Current action and preconditions to check: trajectory_clear

Your task: For each precondition in the list above, predict whether it will hold at this action.

Consider the current scene as observed from the mobile robot's camera, and analyze the predicted future states of all dynamic agents (e.g., people, animals, vehicles, or any moving entities) within the NEXT SECOND.

IMPORTANT: Only answer "very likely" if you are absolutely certain—based on strong, clear evidence—that a dynamic agent will violate the precondition in the predicted future state. Do NOT answer "very likely" for unlikely, ambiguous, or low-probability risks.

Ask yourself for each precondition: Is there a high probability, with clear and convincing evidence, that the predicted future states of any dynamic agent will interfere with the predicted future state of the currently executing action within the NEXT SECOND, causing that precondition to fail?

Assess the risk level based on these predictions. Use "likely" or "very likely" if motions create a clear risk of interference.

Use "neutral" or "improbable" if agents are nearby but their predicted paths are clearly diverging or non-conflicting.

Failure Risk Categories: "very improbable", "improbable", "neutral", "likely", "very likely"

Answer Format: Output ONLY the probability_of_failure value from these categories: "very improbable", "improbable", "neutral", "likely", "very likely"

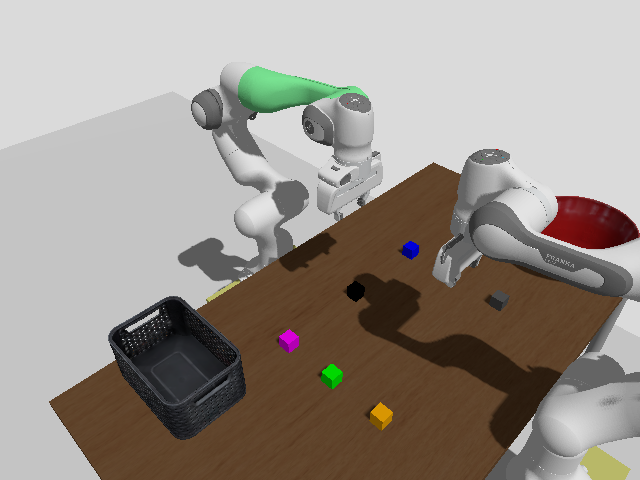

Answer: very improbable